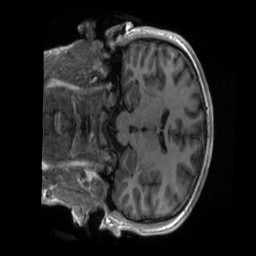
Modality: T1w
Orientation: coronal
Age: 17
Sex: male
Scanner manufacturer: siemens
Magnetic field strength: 3 T
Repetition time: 2.53 s
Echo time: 0.00236 s